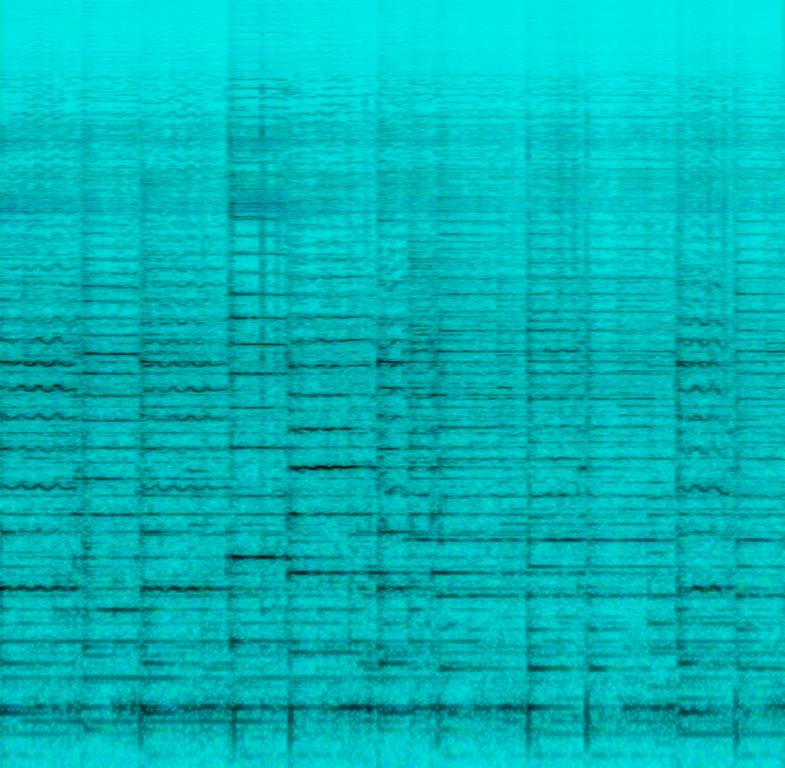
The song is an instrumental. The song is medium tempo with various traditional Arabian stringed instruments playing in harmony along with Arabic percussion instruments. The song is traditional and emotional. The song is an ancient folk song but in poor audio quality.